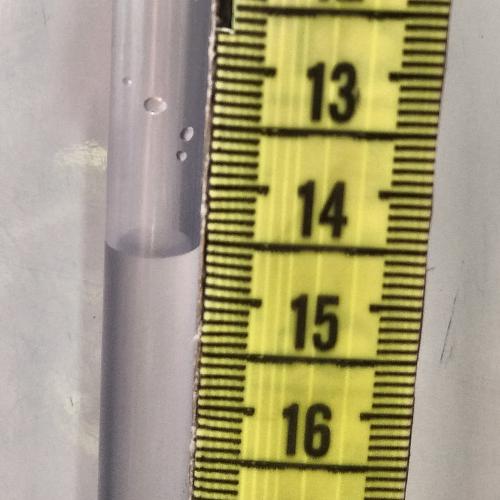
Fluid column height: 14.6 cm